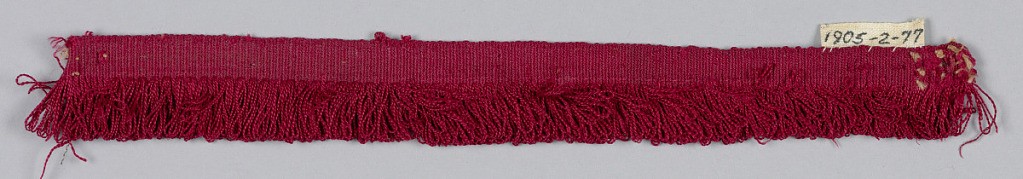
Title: Fringe
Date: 16th century
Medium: silk Technique: woven
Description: Red fringe with a plain-woven heading and a skirt of red loops.